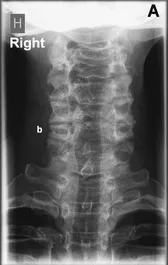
First diagnostic images (x-rays) of the cervical spine. Figure 1 shows a cervical spine series consisting of AP lower cervical (APLC).
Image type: radiology (x_ray)